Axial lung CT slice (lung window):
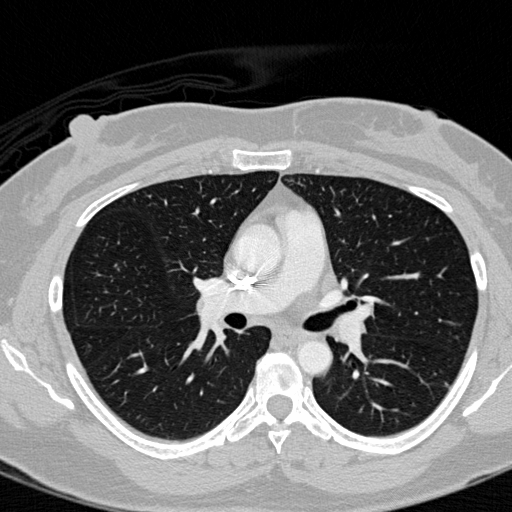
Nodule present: no